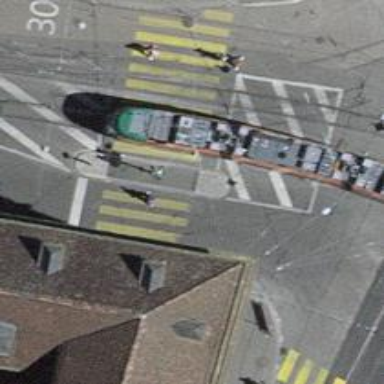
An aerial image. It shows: Road with traffic signals and zebra crossing with traffic signals.